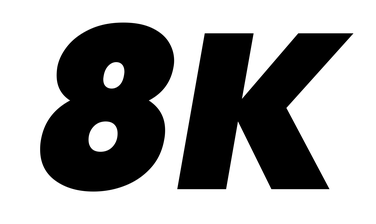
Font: Poppins-BlackItalic